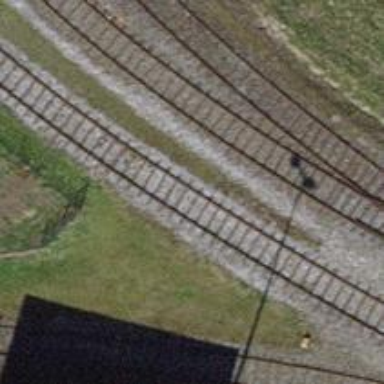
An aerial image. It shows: Single-track railway spur.